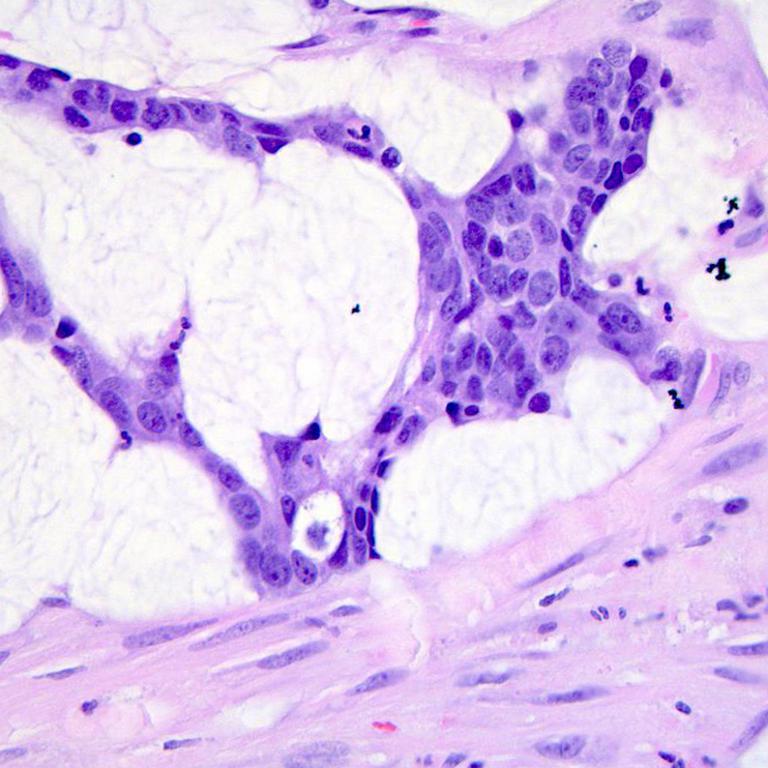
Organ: colon
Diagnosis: adenocarcinomas